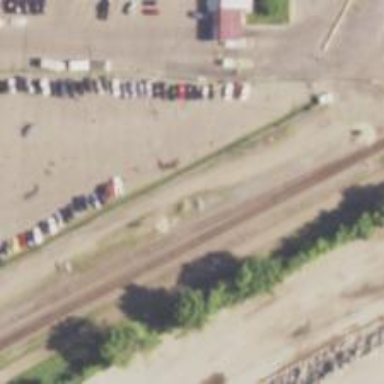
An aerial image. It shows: Railway signal.